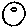
Label: moon